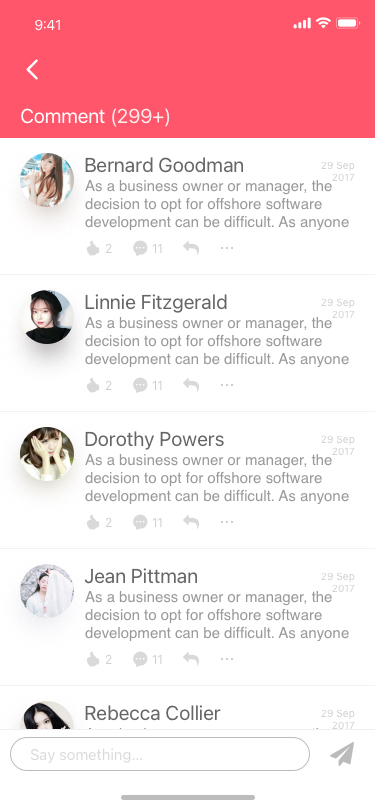
Text in this UI design:
Comment (299+)
Bernard Goodman
29 Sep 2017
2
11
As a business owner or manager, the decision to opt for offshore software development can be difficult. As anyone who has experience knows, there are advantages and disadvantages to outsourcing software development. How then, do you balance the risks and rewards and come out on top? Here are five tips to ensure that you receive an excellent return on investment:

1. Complex project management experience. When selecting an offshore software development company, ensure that they have extensive experience in complex project management. The company’s internal team should run like a well-oiled machine, and they should have longstanding relationships with their own subcontractors. 2. Specialized knowledge and expertise. The most agile software development companies have an extensive network of specialists. These specialists may not be on the company payroll (which is why the company can offer you significant cost savings), but they can be depended upon to complete the necessary tasks on time and within the budget. 3. Knowledge of your industry. In theory, offshore software development companies should be able to perform custom software development for any type of business. There will be less of a learning curve, though, and greater chances for success, if the company has knowledge of your industry or a related industry. For this reason, ask for referrals and determine if the projects the company has managed are similar to or in alignment with the goals of your project.

4. Delineate areas of responsibility. Chances are, you’re considering hiring an offshore software development company because you don’t have the in-house expertise to get the job done and know that it is more cost-effective to outsource the project. Nonetheless, you will need to actively participate in a needs assessment and at various benchmarks throughout the life of the project. By creating a clear delineation of areas of responsibility, you will have a clear understanding of the number of staff hours you need to devote to the project, and plan accordingly. 5. High standards. Both you and the offshore software development company you choose should adhere to high standards. Aside from the talent of the technical experts involved, successful custom software development depends upon rigorous testing. The most dependable companies use the highest industry standards in testing each aspect of the products they create so that you receive a product that is ready to implement. Essentially, the most successful offshore software development companies are competent and flexible, and see their role as an information technology partner who solves your software problems, supports your team, and manages your projects from beginning to end. When you choose such a company, you can rest assured that you will receive an excellent return on investment.
Linnie Fitzgerald
29 Sep 2017
2
11
As a business owner or manager, the decision to opt for offshore software development can be difficult. As anyone who has experience knows, there are advantages and disadvantages to outsourcing software development. How then, do you balance the risks and rewards and come out on top? Here are five tips to ensure that you receive an excellent return on investment:

1. Complex project management experience. When selecting an offshore software development company, ensure that they have extensive experience in complex project management. The company’s internal team should run like a well-oiled machine, and they should have longstanding relationships with their own subcontractors. 2. Specialized knowledge and expertise. The most agile software development companies have an extensive network of specialists. These specialists may not be on the company payroll (which is why the company can offer you significant cost savings), but they can be depended upon to complete the necessary tasks on time and within the budget. 3. Knowledge of your industry. In theory, offshore software development companies should be able to perform custom software development for any type of business. There will be less of a learning curve, though, and greater chances for success, if the company has knowledge of your industry or a related industry. For this reason, ask for referrals and determine if the projects the company has managed are similar to or in alignment with the goals of your project.

4. Delineate areas of responsibility. Chances are, you’re considering hiring an offshore software development company because you don’t have the in-house expertise to get the job done and know that it is more cost-effective to outsource the project. Nonetheless, you will need to actively participate in a needs assessment and at various benchmarks throughout the life of the project. By creating a clear delineation of areas of responsibility, you will have a clear understanding of the number of staff hours you need to devote to the project, and plan accordingly. 5. High standards. Both you and the offshore software development company you choose should adhere to high standards. Aside from the talent of the technical experts involved, successful custom software development depends upon rigorous testing. The most dependable companies use the highest industry standards in testing each aspect of the products they create so that you receive a product that is ready to implement. Essentially, the most successful offshore software development companies are competent and flexible, and see their role as an information technology partner who solves your software problems, supports your team, and manages your projects from beginning to end. When you choose such a company, you can rest assured that you will receive an excellent return on investment.
Dorothy Powers
29 Sep 2017
2
11
As a business owner or manager, the decision to opt for offshore software development can be difficult. As anyone who has experience knows, there are advantages and disadvantages to outsourcing software development. How then, do you balance the risks and rewards and come out on top? Here are five tips to ensure that you receive an excellent return on investment:

1. Complex project management experience. When selecting an offshore software development company, ensure that they have extensive experience in complex project management. The company’s internal team should run like a well-oiled machine, and they should have longstanding relationships with their own subcontractors. 2. Specialized knowledge and expertise. The most agile software development companies have an extensive network of specialists. These specialists may not be on the company payroll (which is why the company can offer you significant cost savings), but they can be depended upon to complete the necessary tasks on time and within the budget. 3. Knowledge of your industry. In theory, offshore software development companies should be able to perform custom software development for any type of business. There will be less of a learning curve, though, and greater chances for success, if the company has knowledge of your industry or a related industry. For this reason, ask for referrals and determine if the projects the company has managed are similar to or in alignment with the goals of your project.

4. Delineate areas of responsibility. Chances are, you’re considering hiring an offshore software development company because you don’t have the in-house expertise to get the job done and know that it is more cost-effective to outsource the project. Nonetheless, you will need to actively participate in a needs assessment and at various benchmarks throughout the life of the project. By creating a clear delineation of areas of responsibility, you will have a clear understanding of the number of staff hours you need to devote to the project, and plan accordingly. 5. High standards. Both you and the offshore software development company you choose should adhere to high standards. Aside from the talent of the technical experts involved, successful custom software development depends upon rigorous testing. The most dependable companies use the highest industry standards in testing each aspect of the products they create so that you receive a product that is ready to implement. Essentially, the most successful offshore software development companies are competent and flexible, and see their role as an information technology partner who solves your software problems, supports your team, and manages your projects from beginning to end. When you choose such a company, you can rest assured that you will receive an excellent return on investment.
Jean Pittman
29 Sep 2017
2
11
As a business owner or manager, the decision to opt for offshore software development can be difficult. As anyone who has experience knows, there are advantages and disadvantages to outsourcing software development. How then, do you balance the risks and rewards and come out on top? Here are five tips to ensure that you receive an excellent return on investment:

1. Complex project management experience. When selecting an offshore software development company, ensure that they have extensive experience in complex project management. The company’s internal team should run like a well-oiled machine, and they should have longstanding relationships with their own subcontractors. 2. Specialized knowledge and expertise. The most agile software development companies have an extensive network of specialists. These specialists may not be on the company payroll (which is why the company can offer you significant cost savings), but they can be depended upon to complete the necessary tasks on time and within the budget. 3. Knowledge of your industry. In theory, offshore software development companies should be able to perform custom software development for any type of business. There will be less of a learning curve, though, and greater chances for success, if the company has knowledge of your industry or a related industry. For this reason, ask for referrals and determine if the projects the company has managed are similar to or in alignment with the goals of your project.

4. Delineate areas of responsibility. Chances are, you’re considering hiring an offshore software development company because you don’t have the in-house expertise to get the job done and know that it is more cost-effective to outsource the project. Nonetheless, you will need to actively participate in a needs assessment and at various benchmarks throughout the life of the project. By creating a clear delineation of areas of responsibility, you will have a clear understanding of the number of staff hours you need to devote to the project, and plan accordingly. 5. High standards. Both you and the offshore software development company you choose should adhere to high standards. Aside from the talent of the technical experts involved, successful custom software development depends upon rigorous testing. The most dependable companies use the highest industry standards in testing each aspect of the products they create so that you receive a product that is ready to implement. Essentially, the most successful offshore software development companies are competent and flexible, and see their role as an information technology partner who solves your software problems, supports your team, and manages your projects from beginning to end. When you choose such a company, you can rest assured that you will receive an excellent return on investment.
Rebecca Collier
29 Sep 2017
2
11
As a business owner or manager, the decision to opt for offshore software development can be difficult. As anyone who has experience knows, there are advantages and disadvantages to outsourcing software development. How then, do you balance the risks and rewards and come out on top? Here are five tips to ensure that you receive an excellent return on investment:

1. Complex project management experience. When selecting an offshore software development company, ensure that they have extensive experience in complex project management. The company’s internal team should run like a well-oiled machine, and they should have longstanding relationships with their own subcontractors. 2. Specialized knowledge and expertise. The most agile software development companies have an extensive network of specialists. These specialists may not be on the company payroll (which is why the company can offer you significant cost savings), but they can be depended upon to complete the necessary tasks on time and within the budget. 3. Knowledge of your industry. In theory, offshore software development companies should be able to perform custom software development for any type of business. There will be less of a learning curve, though, and greater chances for success, if the company has knowledge of your industry or a related industry. For this reason, ask for referrals and determine if the projects the company has managed are similar to or in alignment with the goals of your project.

4. Delineate areas of responsibility. Chances are, you’re considering hiring an offshore software development company because you don’t have the in-house expertise to get the job done and know that it is more cost-effective to outsource the project. Nonetheless, you will need to actively participate in a needs assessment and at various benchmarks throughout the life of the project. By creating a clear delineation of areas of responsibility, you will have a clear understanding of the number of staff hours you need to devote to the project, and plan accordingly. 5. High standards. Both you and the offshore software development company you choose should adhere to high standards. Aside from the talent of the technical experts involved, successful custom software development depends upon rigorous testing. The most dependable companies use the highest industry standards in testing each aspect of the products they create so that you receive a product that is ready to implement. Essentially, the most successful offshore software development companies are competent and flexible, and see their role as an information technology partner who solves your software problems, supports your team, and manages your projects from beginning to end. When you choose such a company, you can rest assured that you will receive an excellent return on investment.
Say something…